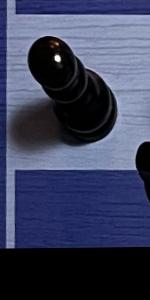
Label: Empty